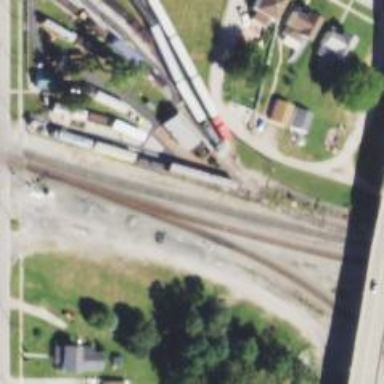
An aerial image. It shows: Preserved railway.